Interaction volume radius: 5 \u00c5
Interaction volume height: 15 \u00c5
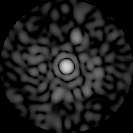
Disorder parameter: 0.8611